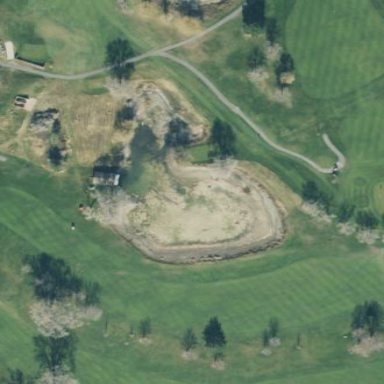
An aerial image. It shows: Scenic golf fairway.